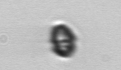
Label: Heterocapsa_rotundata